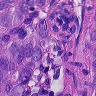
Metastatic tissue present: yes